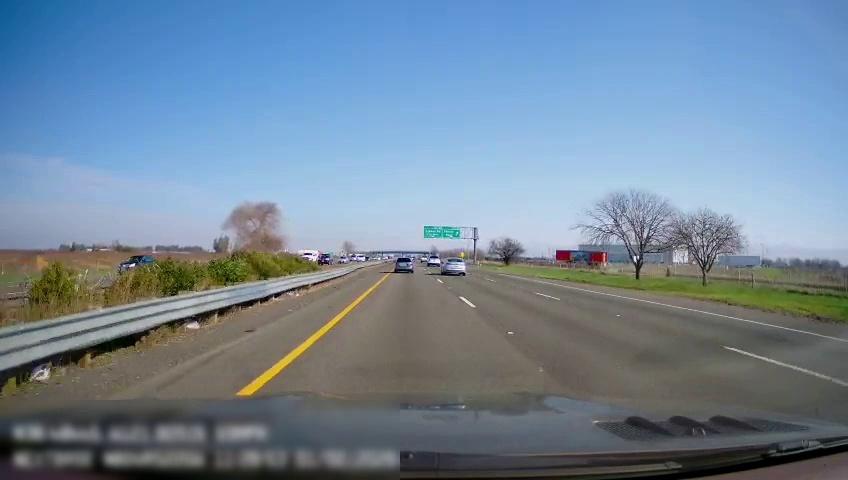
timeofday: Day
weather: Sunny
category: Drivable Space
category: Drivable Space
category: Vehicles | SUV
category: Vehicles | SUV
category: Vehicles | Truck
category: Vehicles | Car
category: Vehicles | SUV
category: Vehicles | SUV
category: Vehicles | SUV
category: Vehicles | SUV
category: Lanes | Current Lane
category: Lanes | Current Lane
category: Lanes | Alternate Lane
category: Lanes | Alternate Lane
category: Traffic | Signs